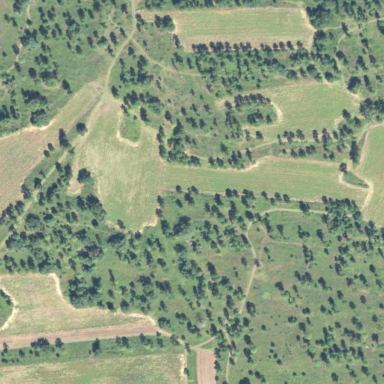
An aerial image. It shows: Orchard.